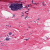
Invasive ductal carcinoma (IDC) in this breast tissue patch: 0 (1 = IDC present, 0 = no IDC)